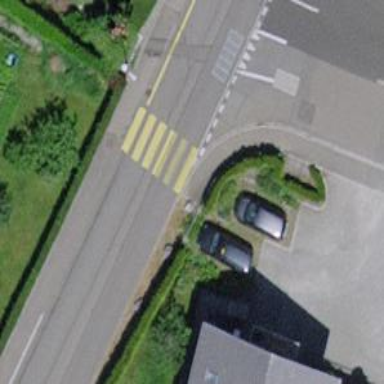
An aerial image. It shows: Uncontrolled zebra crossing on the road.